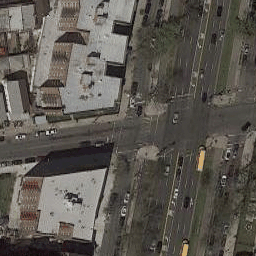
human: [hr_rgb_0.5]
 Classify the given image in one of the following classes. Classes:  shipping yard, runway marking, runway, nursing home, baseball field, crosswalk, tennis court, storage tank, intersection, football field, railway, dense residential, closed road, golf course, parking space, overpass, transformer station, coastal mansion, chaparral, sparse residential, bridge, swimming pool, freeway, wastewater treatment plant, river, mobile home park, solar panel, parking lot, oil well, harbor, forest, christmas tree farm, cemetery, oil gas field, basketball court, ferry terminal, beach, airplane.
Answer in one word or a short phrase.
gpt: intersection